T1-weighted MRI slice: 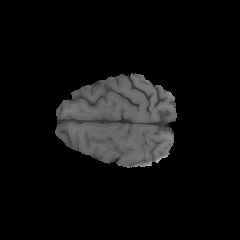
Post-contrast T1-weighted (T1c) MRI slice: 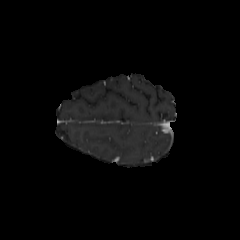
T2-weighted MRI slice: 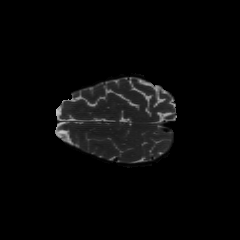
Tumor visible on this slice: no